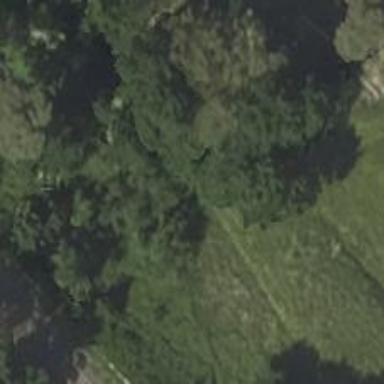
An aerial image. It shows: Culvert tunnel.